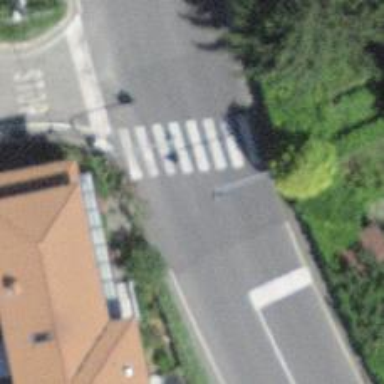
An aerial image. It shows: Crossing with traffic signals.